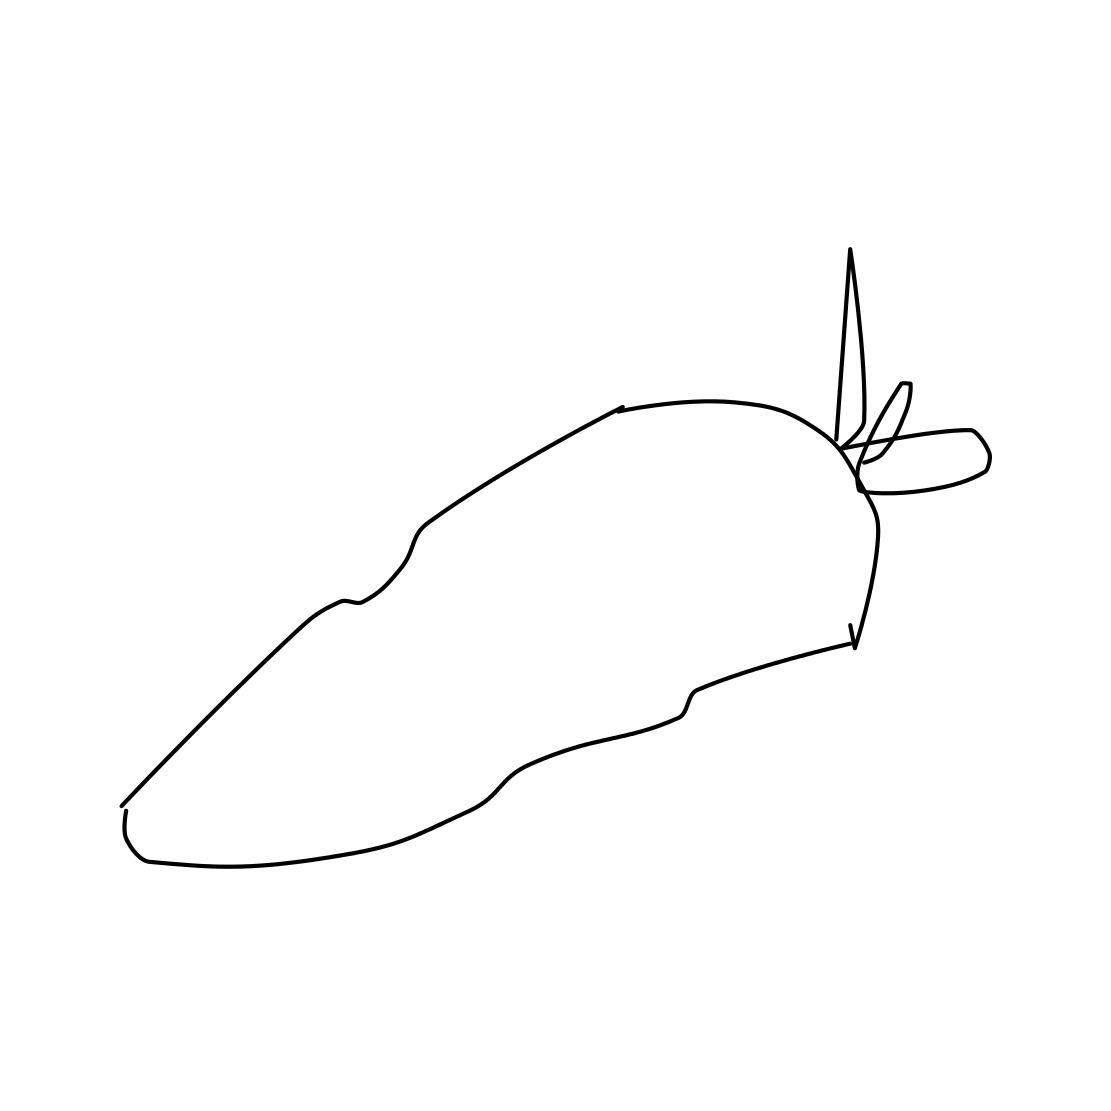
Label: carrot